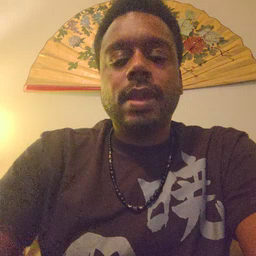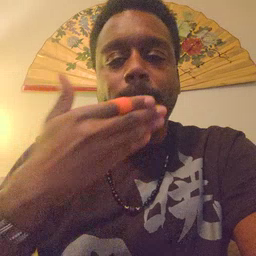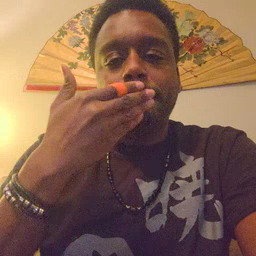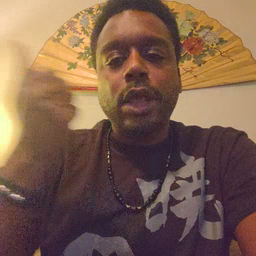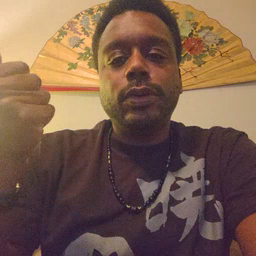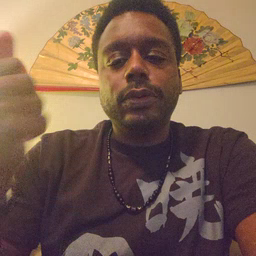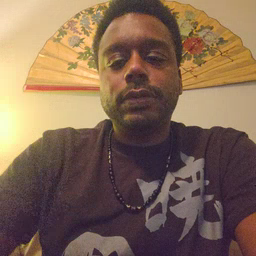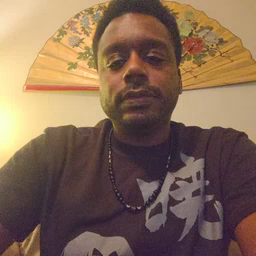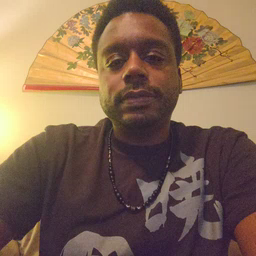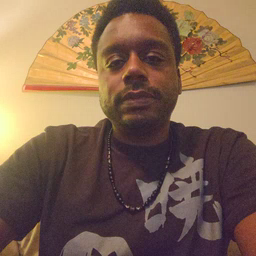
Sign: better